Field crop: tomato
Growth stage: 2
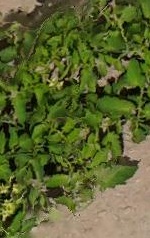
Species: tomato